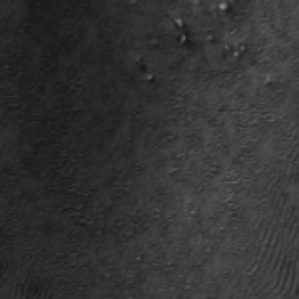
Label: frost